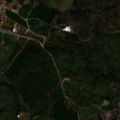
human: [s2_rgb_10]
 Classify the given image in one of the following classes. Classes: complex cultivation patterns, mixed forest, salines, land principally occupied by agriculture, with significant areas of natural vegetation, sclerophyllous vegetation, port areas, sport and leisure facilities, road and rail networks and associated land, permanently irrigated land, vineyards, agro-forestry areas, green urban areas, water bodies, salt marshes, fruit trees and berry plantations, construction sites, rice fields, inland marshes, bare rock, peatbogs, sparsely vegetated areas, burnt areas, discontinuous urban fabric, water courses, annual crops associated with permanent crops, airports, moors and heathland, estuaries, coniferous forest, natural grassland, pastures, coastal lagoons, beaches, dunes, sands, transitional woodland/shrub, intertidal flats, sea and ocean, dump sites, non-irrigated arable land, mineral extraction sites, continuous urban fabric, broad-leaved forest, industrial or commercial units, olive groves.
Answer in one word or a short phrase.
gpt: discontinuous urban fabric, non-irrigated arable land, pastures, agro-forestry areas, broad-leaved forest